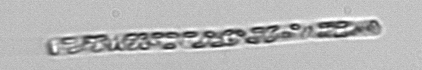
Label: Dactyliosolen_fragilissimus